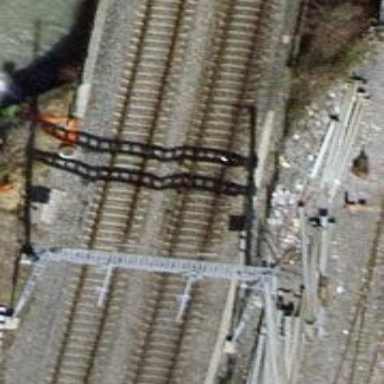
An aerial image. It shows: Single-track railway bridge with contact lines for electrification.